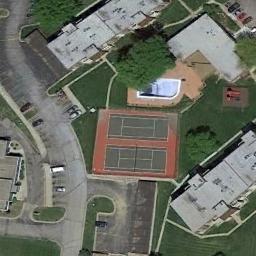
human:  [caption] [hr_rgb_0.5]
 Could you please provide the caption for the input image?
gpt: Many buildings of different shapes are beside the tennis courts .

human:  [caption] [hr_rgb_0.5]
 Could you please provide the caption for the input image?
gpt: There are some small trees around the tennis court .

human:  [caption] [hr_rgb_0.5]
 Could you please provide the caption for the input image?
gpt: Buildings and parking lot next to tennis court .

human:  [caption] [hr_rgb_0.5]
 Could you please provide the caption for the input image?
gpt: The tennis court is on the grass next to some buildings and trees .

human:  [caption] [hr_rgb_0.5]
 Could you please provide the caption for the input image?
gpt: There are some green lawns around the tennis courts .